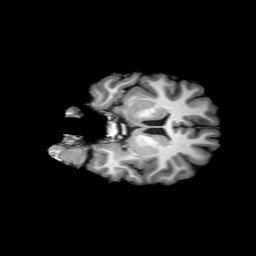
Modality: T1w
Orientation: coronal
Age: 21
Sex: female
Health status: ill